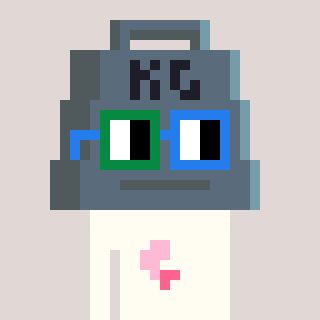
a pixel art character with square green and blue glasses, a weight-shaped head and a grayscale-colored body on a warm background